Interaction volume radius: 5 \u00c5
Interaction volume height: 10 \u00c5
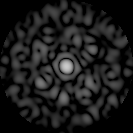
Disorder parameter: 0.8327